Field crop: tomato
Growth stage: 2
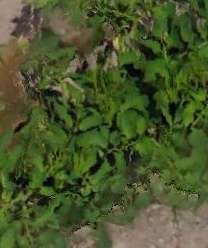
Species: tomato